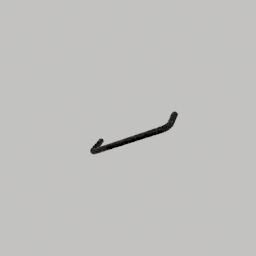
Label: architecture